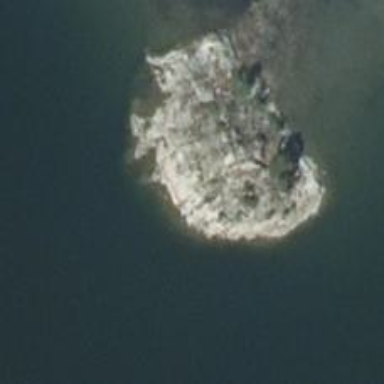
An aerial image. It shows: Islet located along the natural coastline.